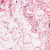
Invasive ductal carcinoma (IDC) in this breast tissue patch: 0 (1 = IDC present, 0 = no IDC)